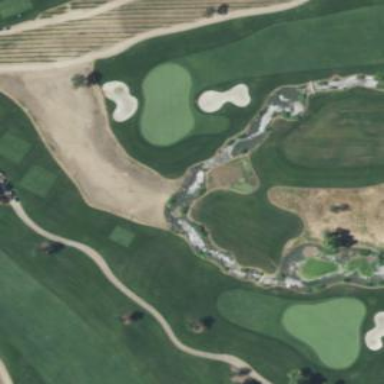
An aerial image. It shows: Area of rough grass used for golf.